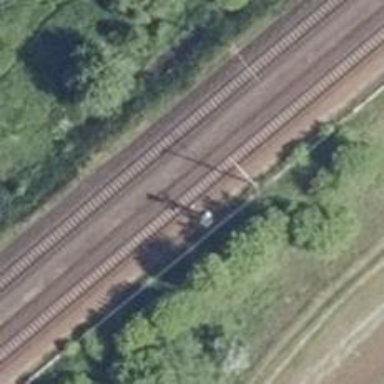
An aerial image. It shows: Railway with electrified contact lines.